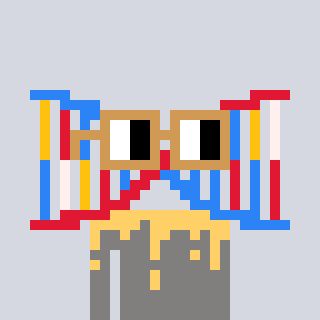
a pixel art character with square brown glasses, a dna-shaped head and a bluegrey-colored body on a cool background